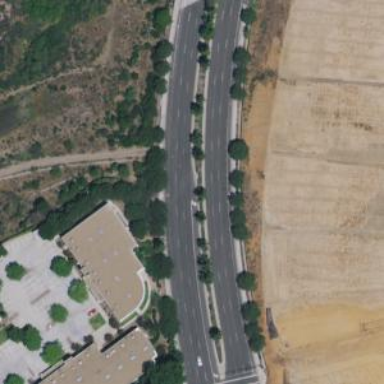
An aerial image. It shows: Secondary road with asphalt surface and separate sidewalk.